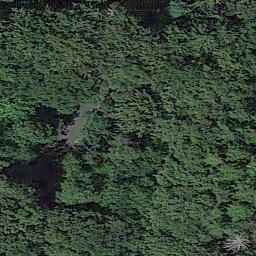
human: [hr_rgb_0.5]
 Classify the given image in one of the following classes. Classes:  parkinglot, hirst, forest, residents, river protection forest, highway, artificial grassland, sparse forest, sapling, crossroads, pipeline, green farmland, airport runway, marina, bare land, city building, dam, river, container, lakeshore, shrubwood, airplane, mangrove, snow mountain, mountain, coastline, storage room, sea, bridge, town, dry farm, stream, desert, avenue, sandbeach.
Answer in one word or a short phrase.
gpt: forest